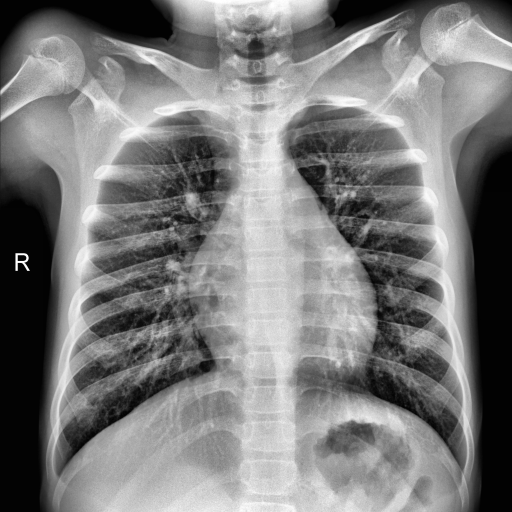
Finding: NORMAL